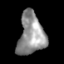
Tissue: skin
Cell type: Epithelial cells
Senescence score: 0.2481
Nuclear area (px): 1065
Mean DAPI intensity: 147.324